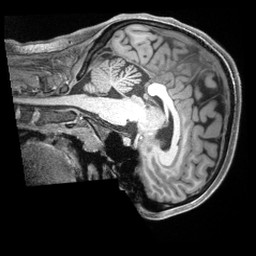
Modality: T1w
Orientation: sagittal
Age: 25
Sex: female
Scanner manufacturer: siemens
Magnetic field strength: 3 T
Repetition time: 2.4 s
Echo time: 0.00226 s